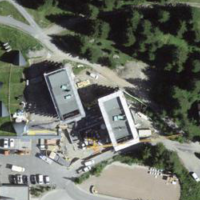
EUNIS habitat code: 54
Species observed at this site:
Galium anisophyllon